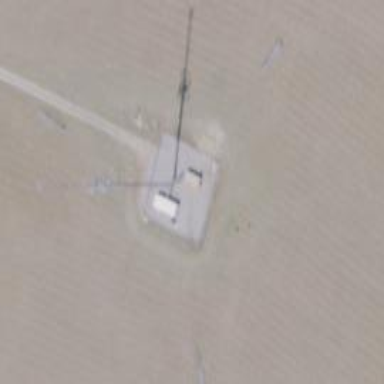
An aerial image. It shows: Communication mast tower.